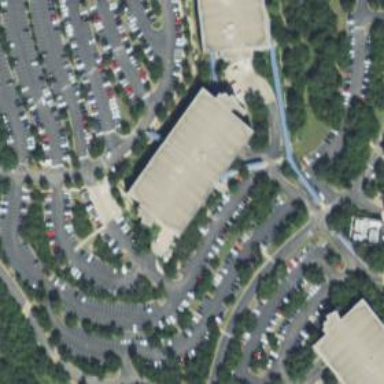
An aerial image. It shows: Office building.